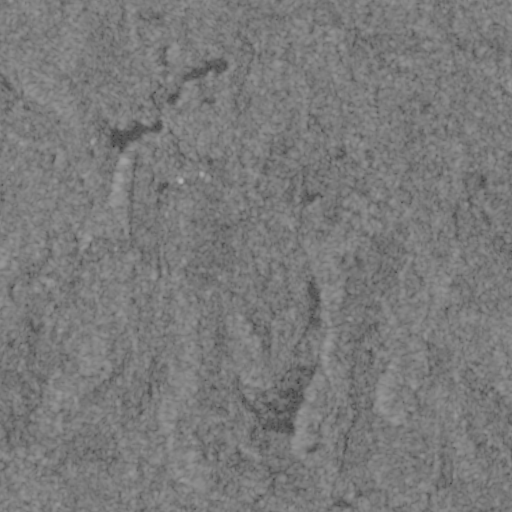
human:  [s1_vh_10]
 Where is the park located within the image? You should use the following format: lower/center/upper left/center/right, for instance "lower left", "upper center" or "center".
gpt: The park is located in the upper left of the image.
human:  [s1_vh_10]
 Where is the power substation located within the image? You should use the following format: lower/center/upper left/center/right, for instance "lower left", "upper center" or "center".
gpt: The power substation is located in the lower center of the image.
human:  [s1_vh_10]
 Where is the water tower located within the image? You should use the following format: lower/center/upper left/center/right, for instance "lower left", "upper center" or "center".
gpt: The water tower is located in the center left of the image.
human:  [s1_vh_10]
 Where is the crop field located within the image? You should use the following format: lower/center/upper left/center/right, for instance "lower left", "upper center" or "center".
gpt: There is no crop field in the image.

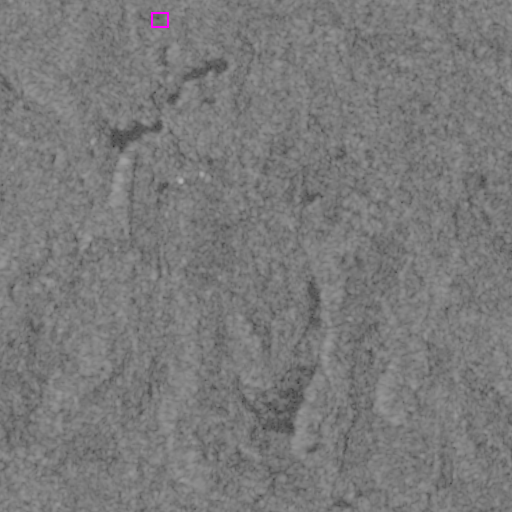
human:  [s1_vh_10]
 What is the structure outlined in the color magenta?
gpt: The structure outlined in magenta is a park.
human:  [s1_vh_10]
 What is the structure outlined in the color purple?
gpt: There is no purple outline.